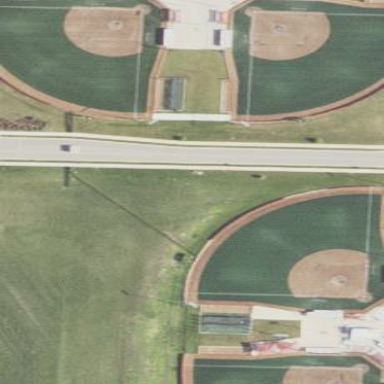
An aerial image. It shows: Baseball or softball pitch with artificial turf surface for leisure sports.